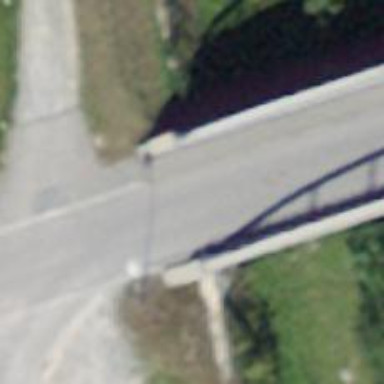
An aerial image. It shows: Residential road with bridge.